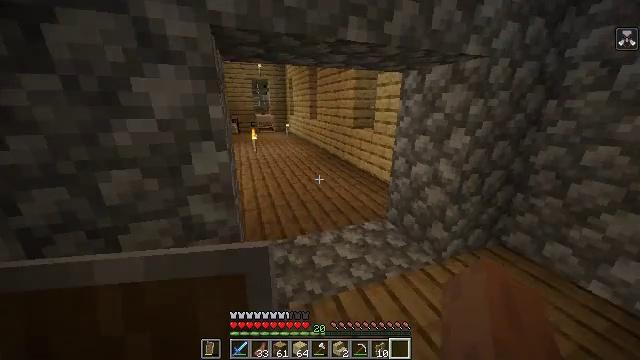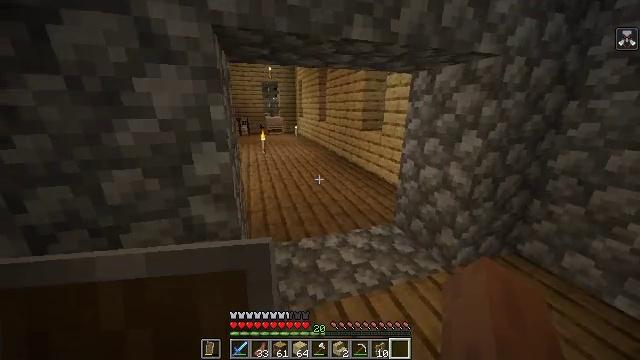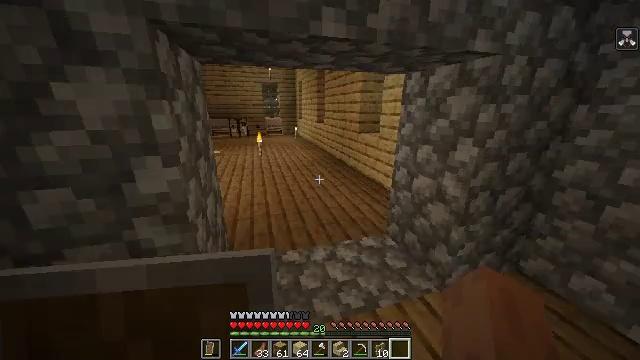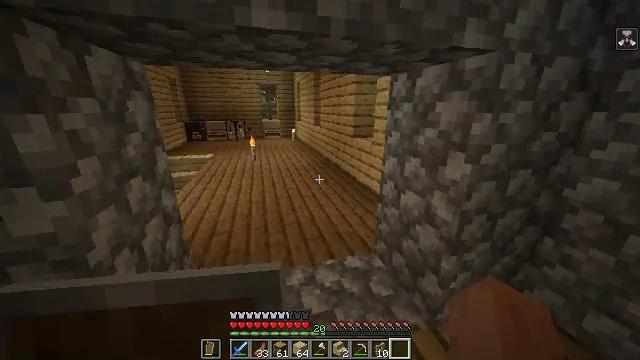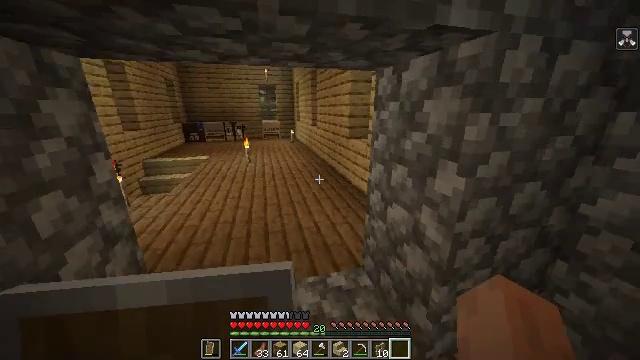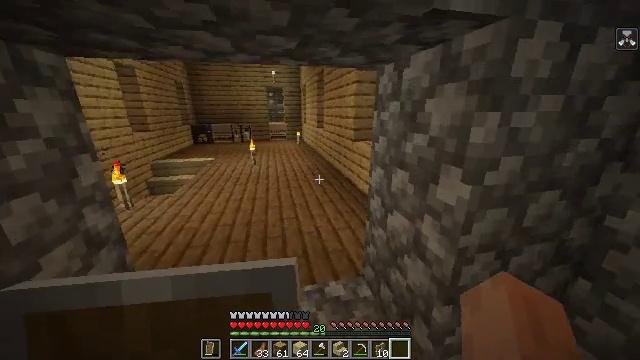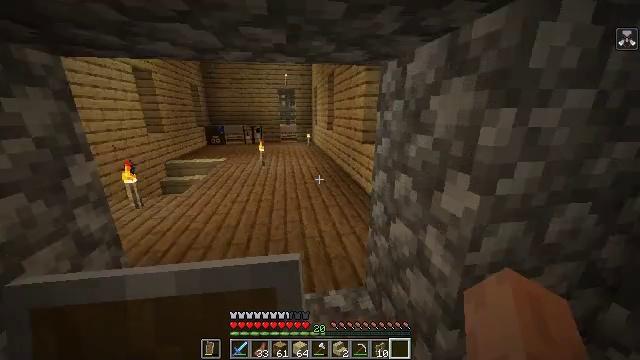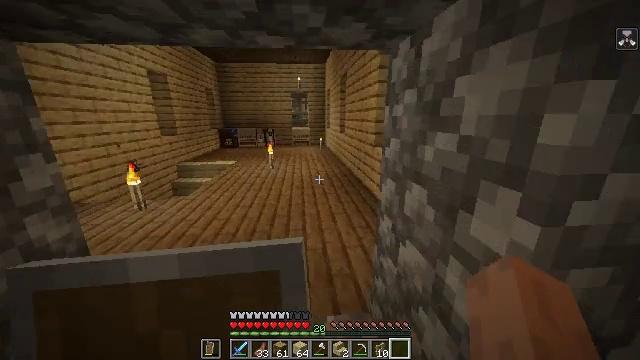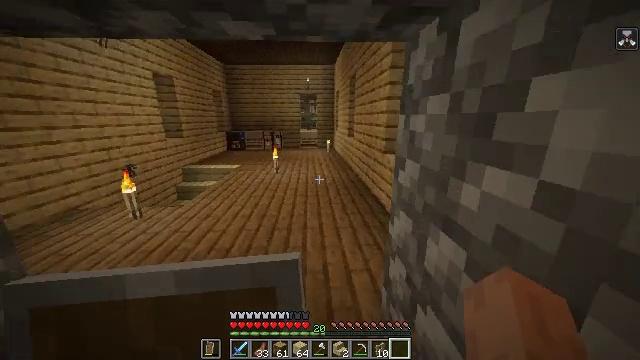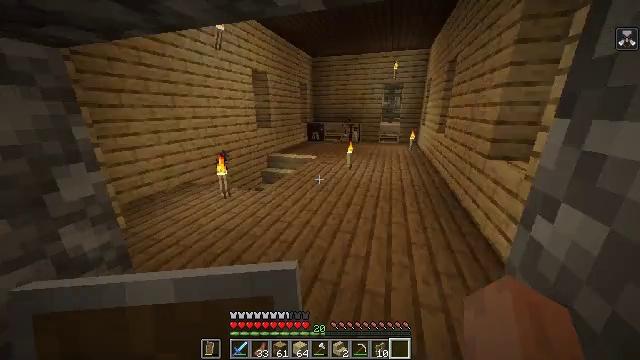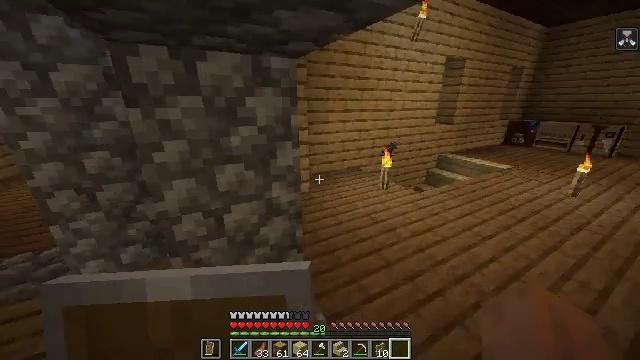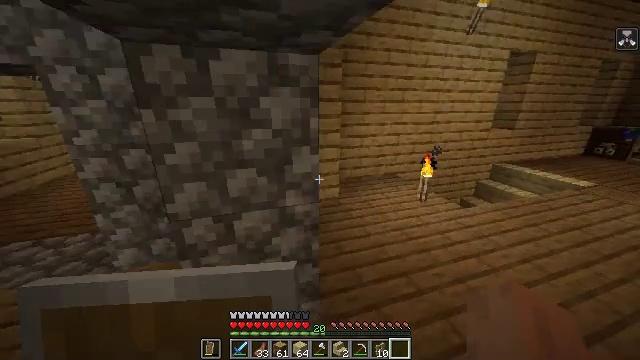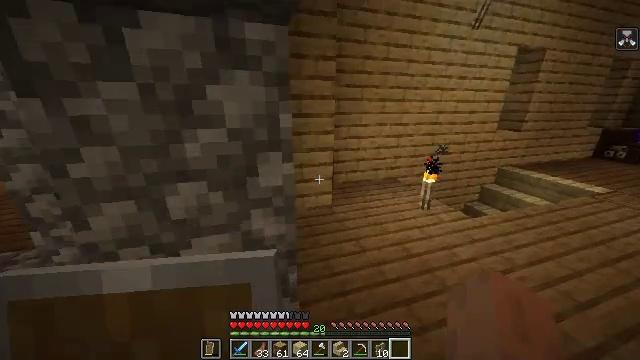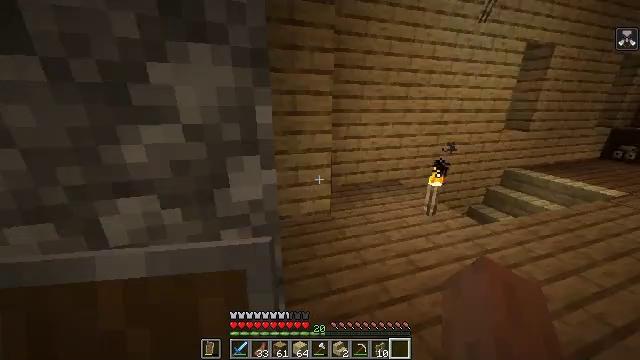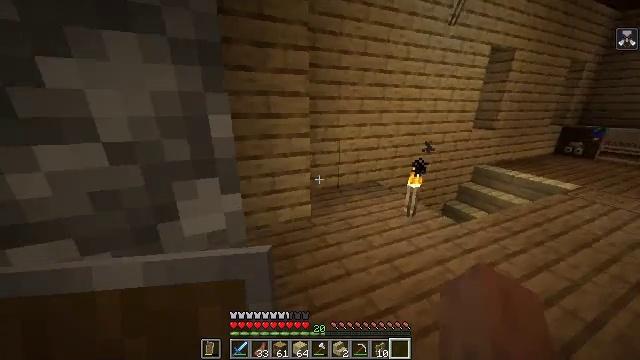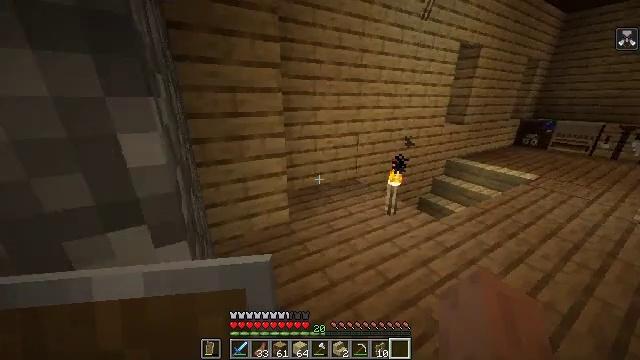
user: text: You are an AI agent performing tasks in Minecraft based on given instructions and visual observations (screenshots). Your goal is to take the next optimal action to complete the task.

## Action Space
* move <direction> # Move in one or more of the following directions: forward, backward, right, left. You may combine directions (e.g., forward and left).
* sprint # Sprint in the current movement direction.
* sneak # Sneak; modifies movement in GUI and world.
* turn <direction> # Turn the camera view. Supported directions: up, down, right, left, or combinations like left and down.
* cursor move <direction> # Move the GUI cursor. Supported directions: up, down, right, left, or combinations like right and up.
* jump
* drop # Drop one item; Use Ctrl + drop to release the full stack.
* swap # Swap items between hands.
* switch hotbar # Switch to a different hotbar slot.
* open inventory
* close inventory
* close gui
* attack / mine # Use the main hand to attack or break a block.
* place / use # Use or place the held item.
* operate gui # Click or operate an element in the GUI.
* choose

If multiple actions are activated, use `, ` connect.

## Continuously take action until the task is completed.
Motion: motion action
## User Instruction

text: Combine light gray wool to craft a light gray carpet.
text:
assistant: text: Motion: move forward and move right, turn left
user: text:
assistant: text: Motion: move forward and move right
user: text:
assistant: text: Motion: move forward and move right
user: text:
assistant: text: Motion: move forward and move right, turn left
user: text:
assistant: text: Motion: move forward and move right, turn left
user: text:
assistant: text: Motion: move forward, turn left
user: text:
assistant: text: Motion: move forward, turn left
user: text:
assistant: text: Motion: move forward, turn left
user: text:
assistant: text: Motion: move forward, turn left and down
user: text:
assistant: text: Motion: move forward, turn left and down
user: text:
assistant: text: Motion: move forward, turn left
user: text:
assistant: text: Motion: move forward
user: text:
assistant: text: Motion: move forward
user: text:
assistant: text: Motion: move forward, turn right
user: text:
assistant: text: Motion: move forward, turn right and down
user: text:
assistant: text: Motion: move forward, turn right
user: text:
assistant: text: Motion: move forward, turn right and down
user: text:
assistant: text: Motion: move forward, turn right and down
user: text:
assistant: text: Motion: move forward and move right, turn right and down
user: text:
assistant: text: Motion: move forward and move right, turn down
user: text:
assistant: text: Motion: move forward and move right, turn down
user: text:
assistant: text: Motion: move forward and move right, turn left and down
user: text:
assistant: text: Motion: move forward and move right, turn left and down
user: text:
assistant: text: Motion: move forward, turn left and down
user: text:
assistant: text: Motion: move forward, turn left and down
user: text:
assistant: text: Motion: move forward, turn left
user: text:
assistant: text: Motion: move forward, turn right and up
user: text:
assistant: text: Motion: move forward, turn right and up
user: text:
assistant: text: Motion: move forward, turn right and up
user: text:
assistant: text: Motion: move forward and move right, turn right and up